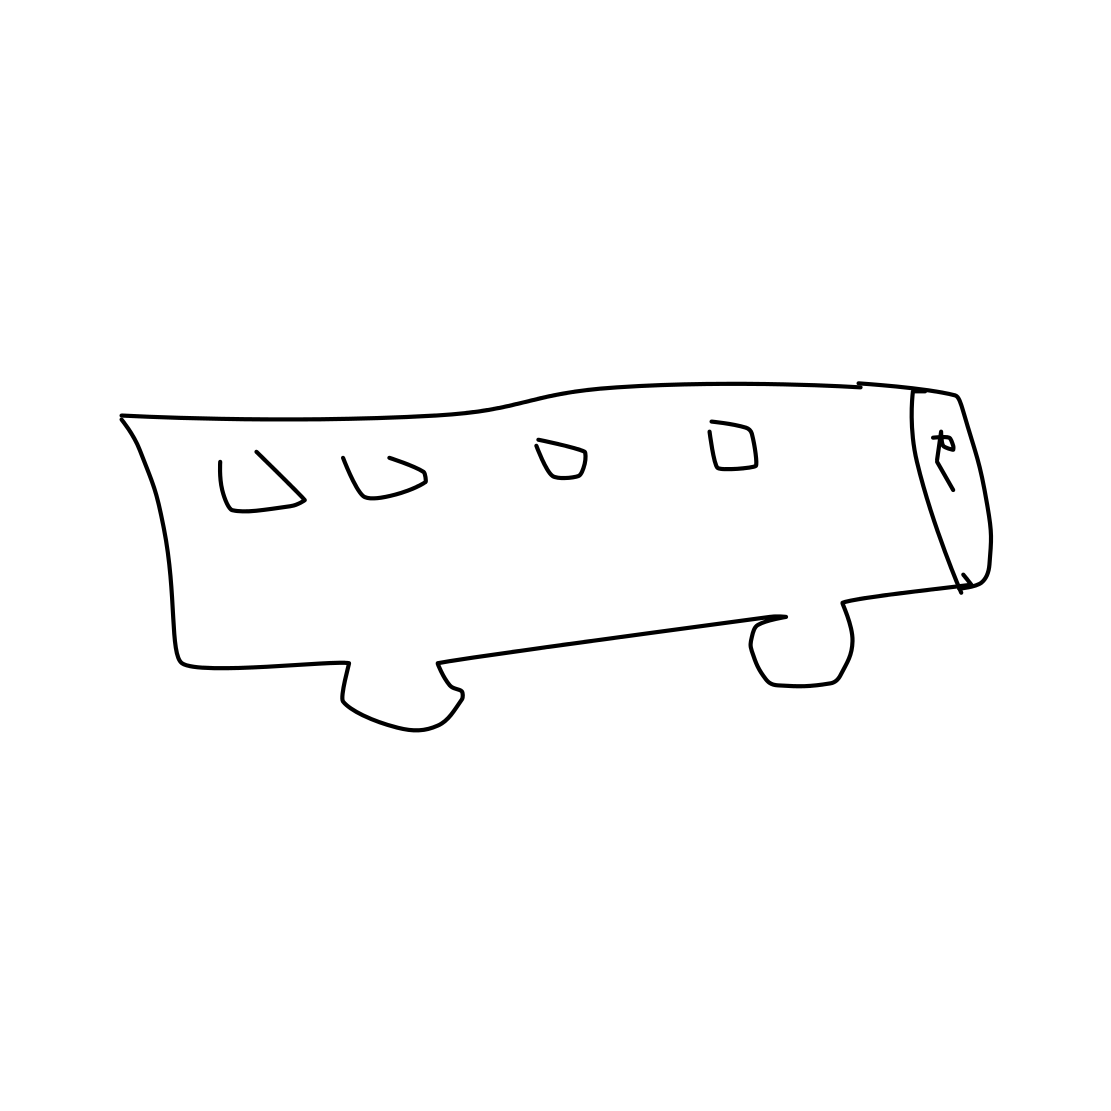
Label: bus